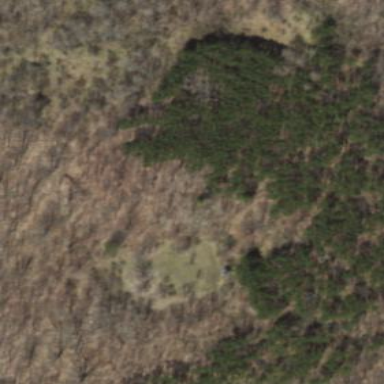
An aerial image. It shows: Forest with evergreen needle-leaved trees.